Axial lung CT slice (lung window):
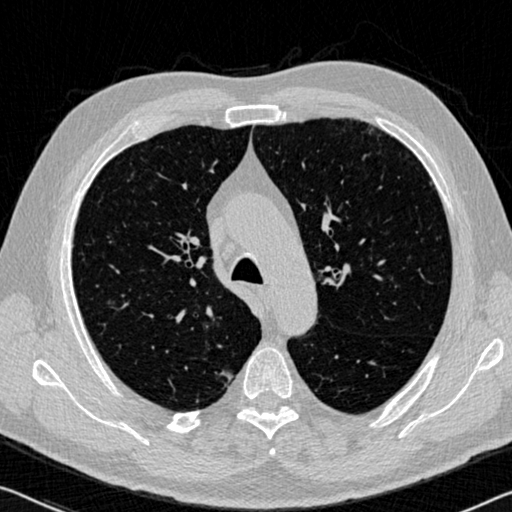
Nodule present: no